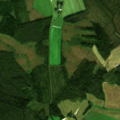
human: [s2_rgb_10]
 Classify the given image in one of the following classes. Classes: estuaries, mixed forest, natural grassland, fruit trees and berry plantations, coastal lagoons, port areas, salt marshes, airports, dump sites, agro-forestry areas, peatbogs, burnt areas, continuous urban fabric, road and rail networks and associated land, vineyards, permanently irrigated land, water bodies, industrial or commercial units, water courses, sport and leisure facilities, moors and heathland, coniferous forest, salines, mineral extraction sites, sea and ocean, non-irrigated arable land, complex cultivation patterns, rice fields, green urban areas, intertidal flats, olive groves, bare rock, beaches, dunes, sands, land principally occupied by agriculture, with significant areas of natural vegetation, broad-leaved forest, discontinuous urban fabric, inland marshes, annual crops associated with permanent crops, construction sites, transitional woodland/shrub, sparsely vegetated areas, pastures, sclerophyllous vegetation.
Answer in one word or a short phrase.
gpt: non-irrigated arable land, coniferous forest, mixed forest, transitional woodland/shrub